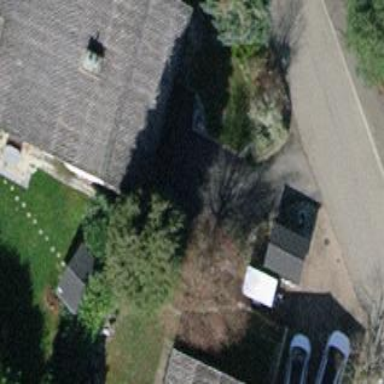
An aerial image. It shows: Detached building with gabled roof.